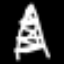
Label: The Eiffel Tower